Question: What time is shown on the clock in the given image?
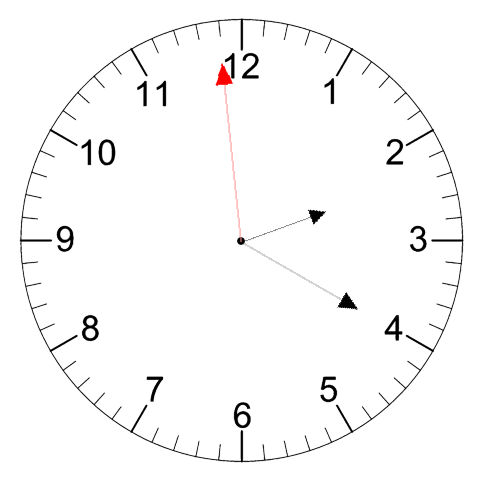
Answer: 02:19:59